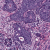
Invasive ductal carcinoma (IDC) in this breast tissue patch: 0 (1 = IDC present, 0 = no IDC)